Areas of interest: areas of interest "Shandong Zhongtian"
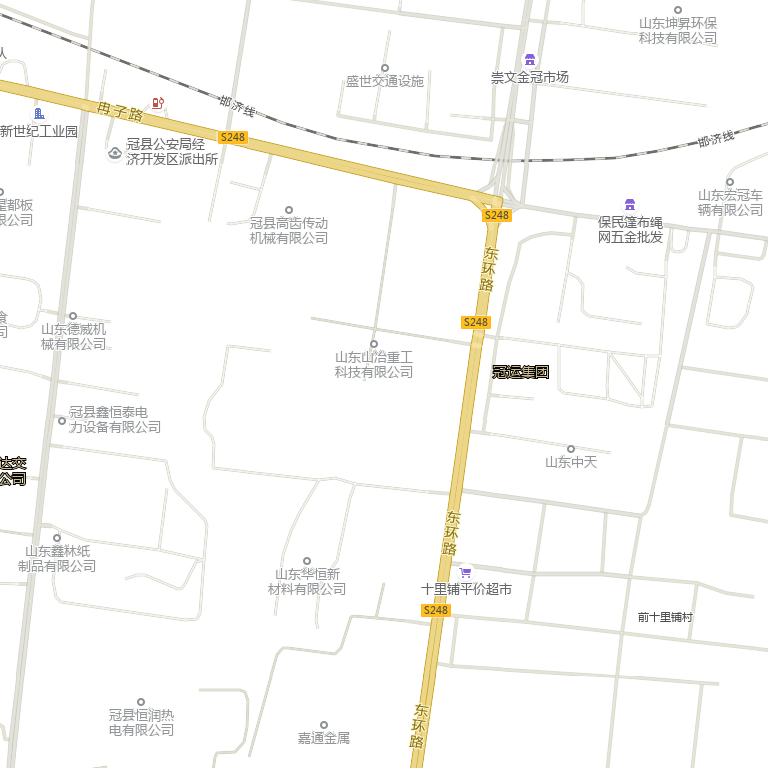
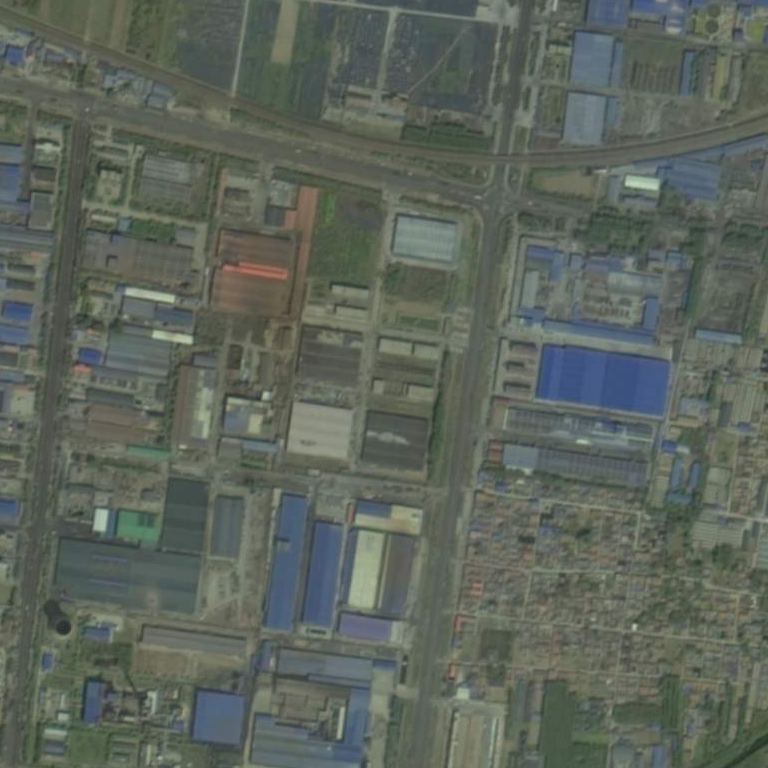